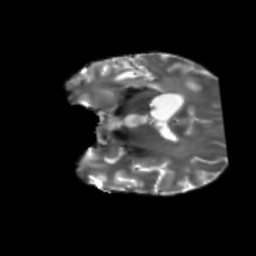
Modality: T2w
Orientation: coronal
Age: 54
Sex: female
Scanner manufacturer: siemens
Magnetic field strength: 3 T
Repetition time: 5.25 s
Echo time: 0.08 s